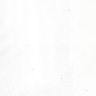
Metastatic tissue present: no